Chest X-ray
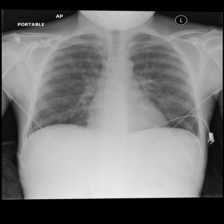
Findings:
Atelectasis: negative
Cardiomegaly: negative
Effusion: negative
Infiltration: negative
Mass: negative
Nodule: negative
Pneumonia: negative
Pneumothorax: negative
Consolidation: negative
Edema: negative
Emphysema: negative
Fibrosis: negative
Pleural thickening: negative
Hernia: negative